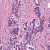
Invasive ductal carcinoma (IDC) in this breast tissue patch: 1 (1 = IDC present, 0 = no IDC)